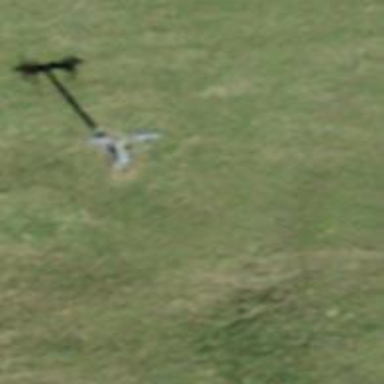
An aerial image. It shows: Pylon used for aerialway.